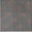
Piece: xx